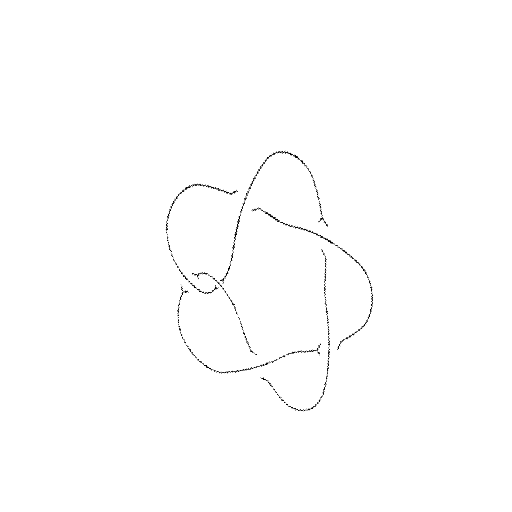
Crossing number: 6